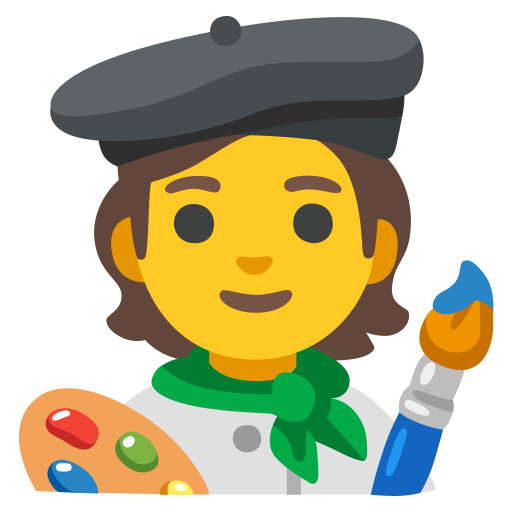
Emoji: 🧑‍🎨